Question: I made a Webpart in Sharepoint 2010, and I need that the property "Chrome Type" allways set a "None" value.
I was looking for ways to force the Combobox to "None", or overriding the "Chrome Type" in the C# class, but I didn't find any way to do them. What is the best way to set this property?

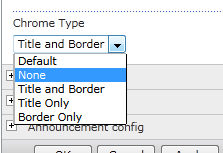
Answer: You should be able to modify <URL> property of the web part in code.
Keep in mind where you do this in the web part life-cycle.
If you do it as part of the Render method it will be too late - the chrome has already been drawn by then.
On the other end of the scale if you do it to early then your setting will be overridden when SharePoint applies the settings from the toolpart.
Look at doing it in something like the OnPreRender event.